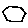
Label: hexagon